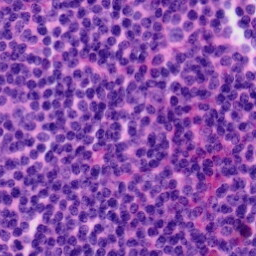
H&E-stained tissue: Tonsil